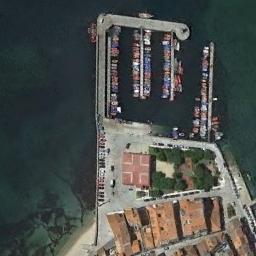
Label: harbor